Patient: sex M, age 45
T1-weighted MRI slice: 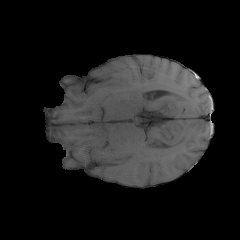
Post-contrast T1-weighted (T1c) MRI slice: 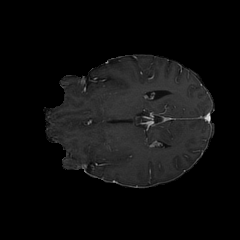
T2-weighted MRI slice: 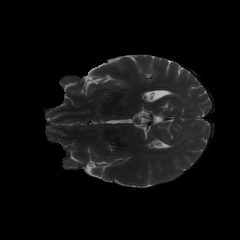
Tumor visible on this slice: no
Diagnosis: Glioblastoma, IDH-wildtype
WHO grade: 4